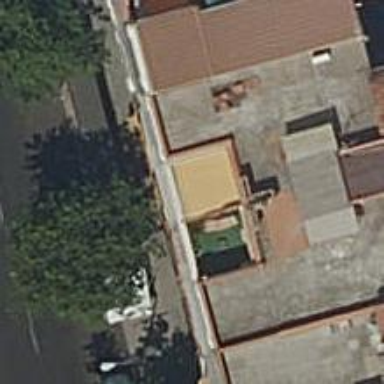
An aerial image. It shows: Restaurant.